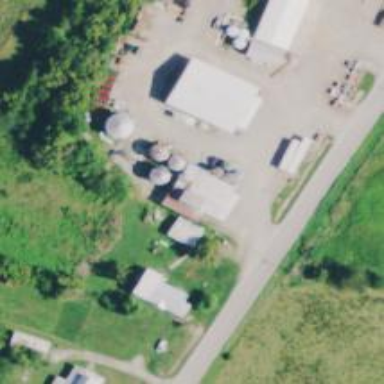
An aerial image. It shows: Silo.